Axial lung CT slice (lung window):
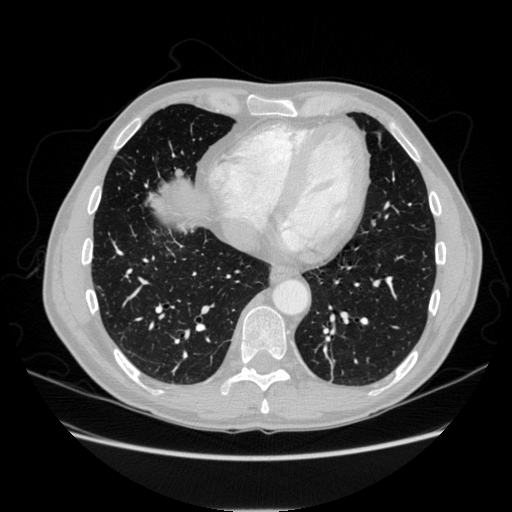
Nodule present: yes
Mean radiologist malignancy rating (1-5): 3